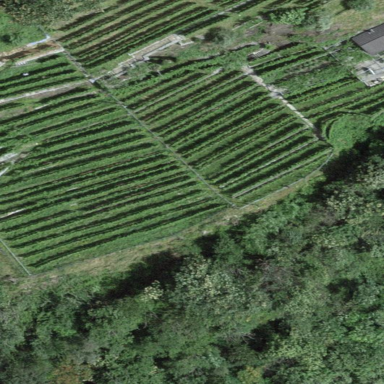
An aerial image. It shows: Vineyard growing grapes.